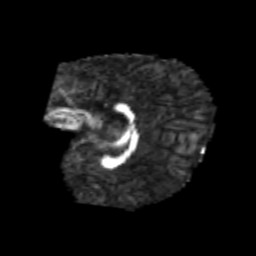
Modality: FA
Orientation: sagittal
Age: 6
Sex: male
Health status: healthy